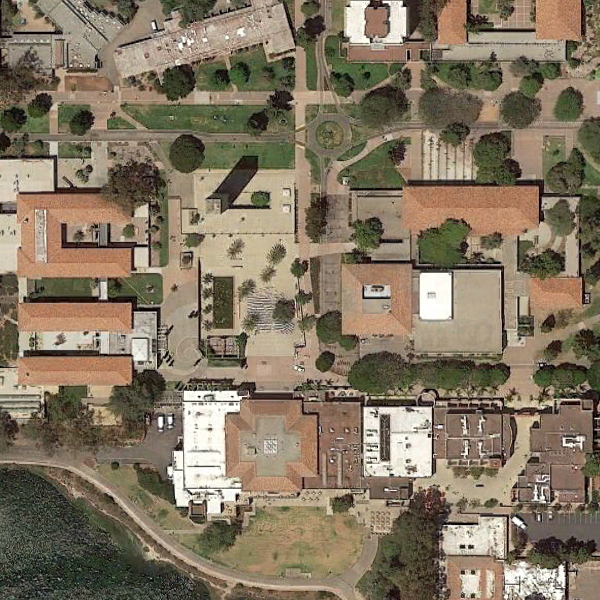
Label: School